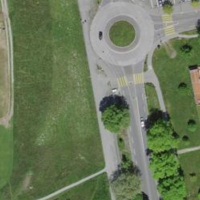
EUNIS habitat code: 53
Species observed at this site:
Vicia sepium